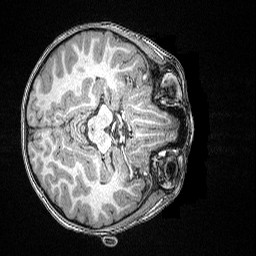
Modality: T1w
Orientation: axial
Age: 84
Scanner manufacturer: siemens
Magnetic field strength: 3 T
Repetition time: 2.5 s
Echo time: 0.00347 s